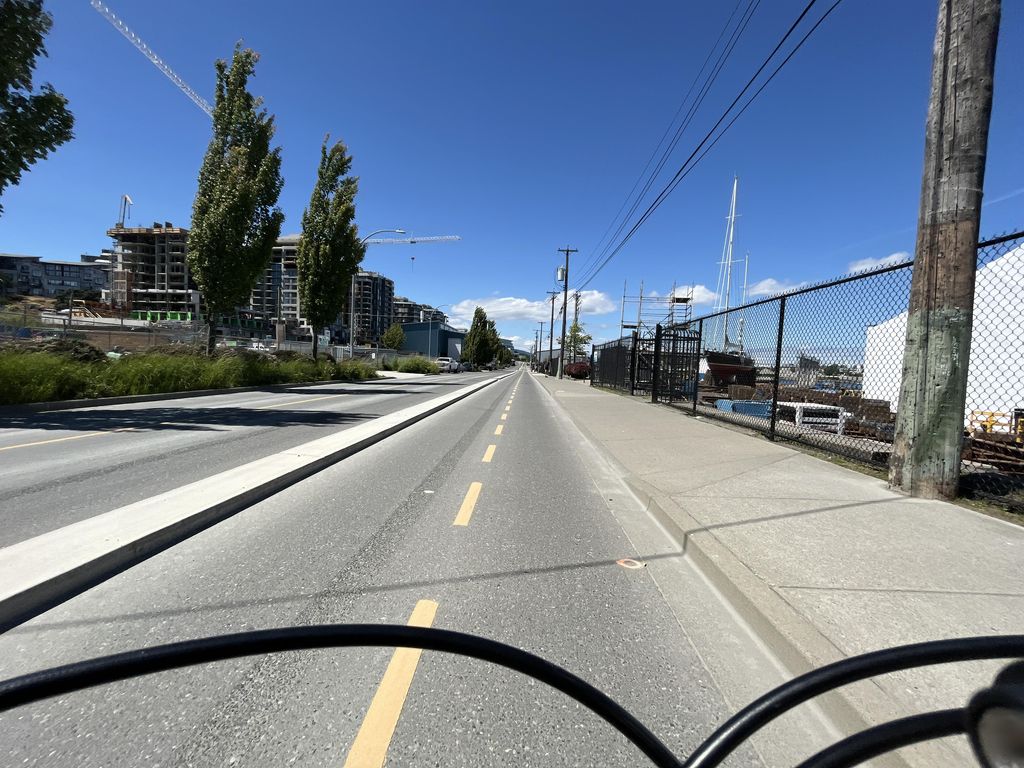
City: victoria